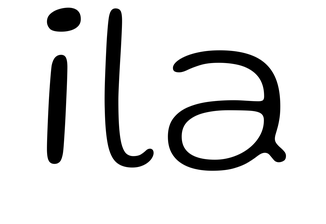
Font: Gluten_ExtraLight